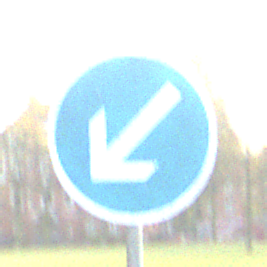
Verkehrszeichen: VorgeschriebeneVorbeifahrtLinks
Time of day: MorningAfternoon
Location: Outdoor (Suburban)
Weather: PartlyCloudy
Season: NotSpecified
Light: Natural